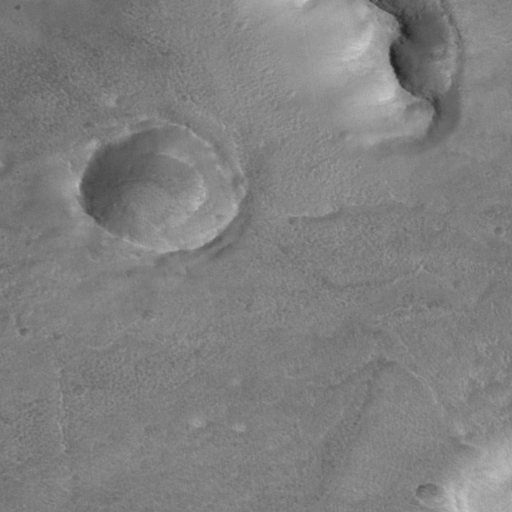
Classes present: Background